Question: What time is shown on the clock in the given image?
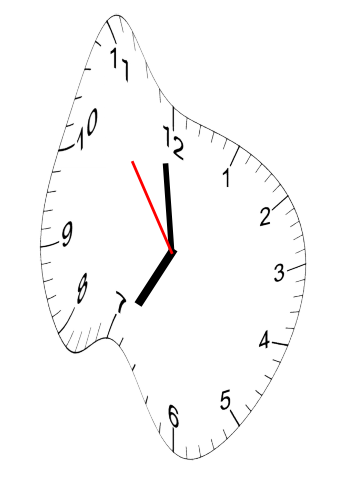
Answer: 06:58:54